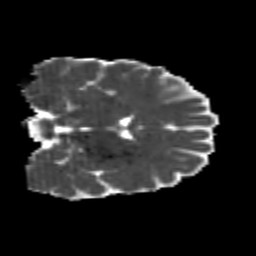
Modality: MD
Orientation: coronal
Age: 24
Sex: male
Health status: healthy
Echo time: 0.074 s